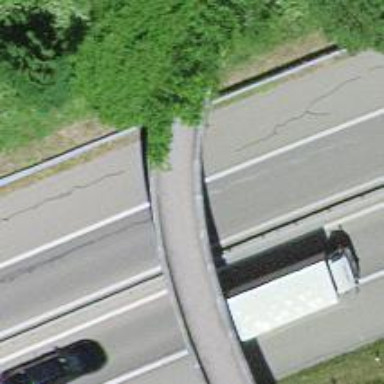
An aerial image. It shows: Footway on bridge.